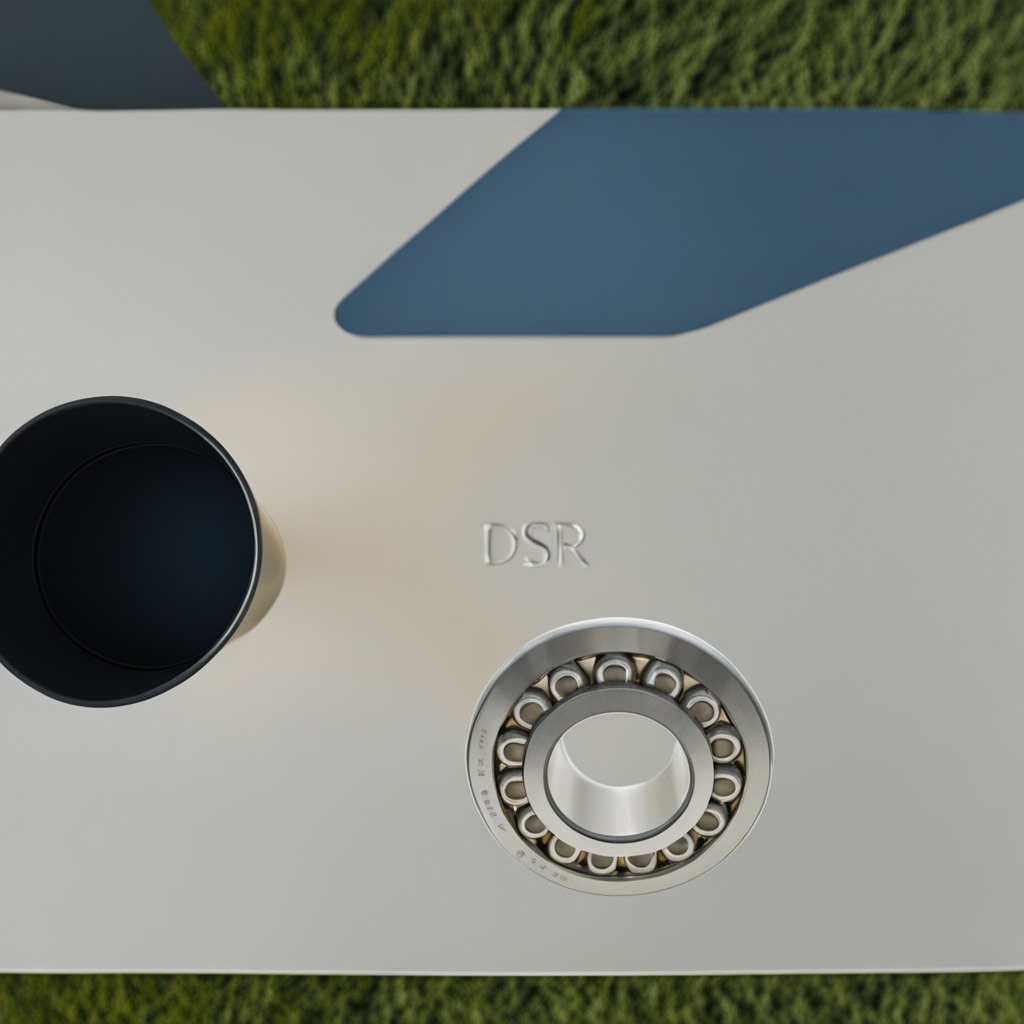
A metal ball bearing is lying on a textured surface.